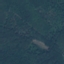
Label: Forest